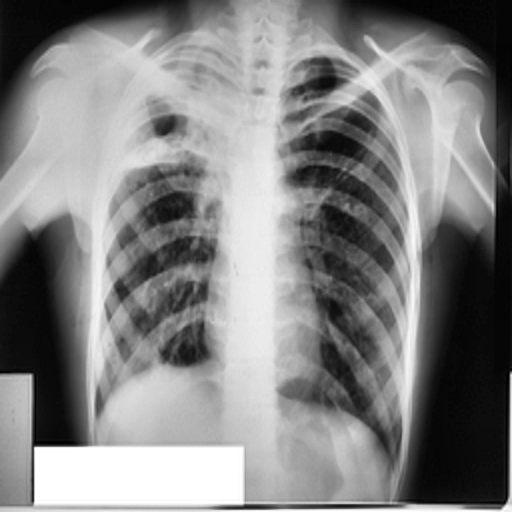
Finding: TUBERCULOSIS